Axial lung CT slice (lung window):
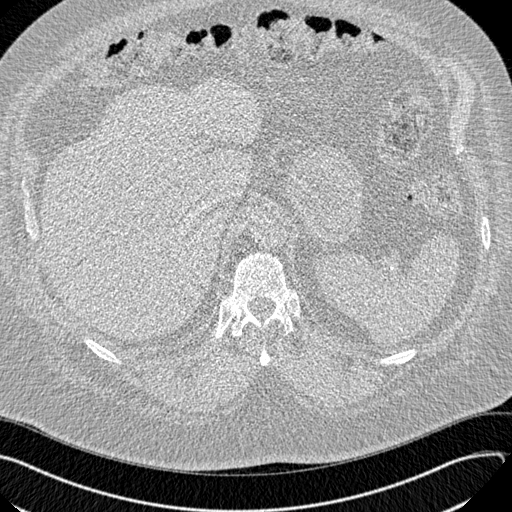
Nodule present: no